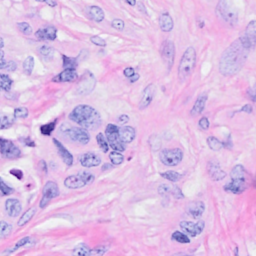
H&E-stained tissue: Breast